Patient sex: M
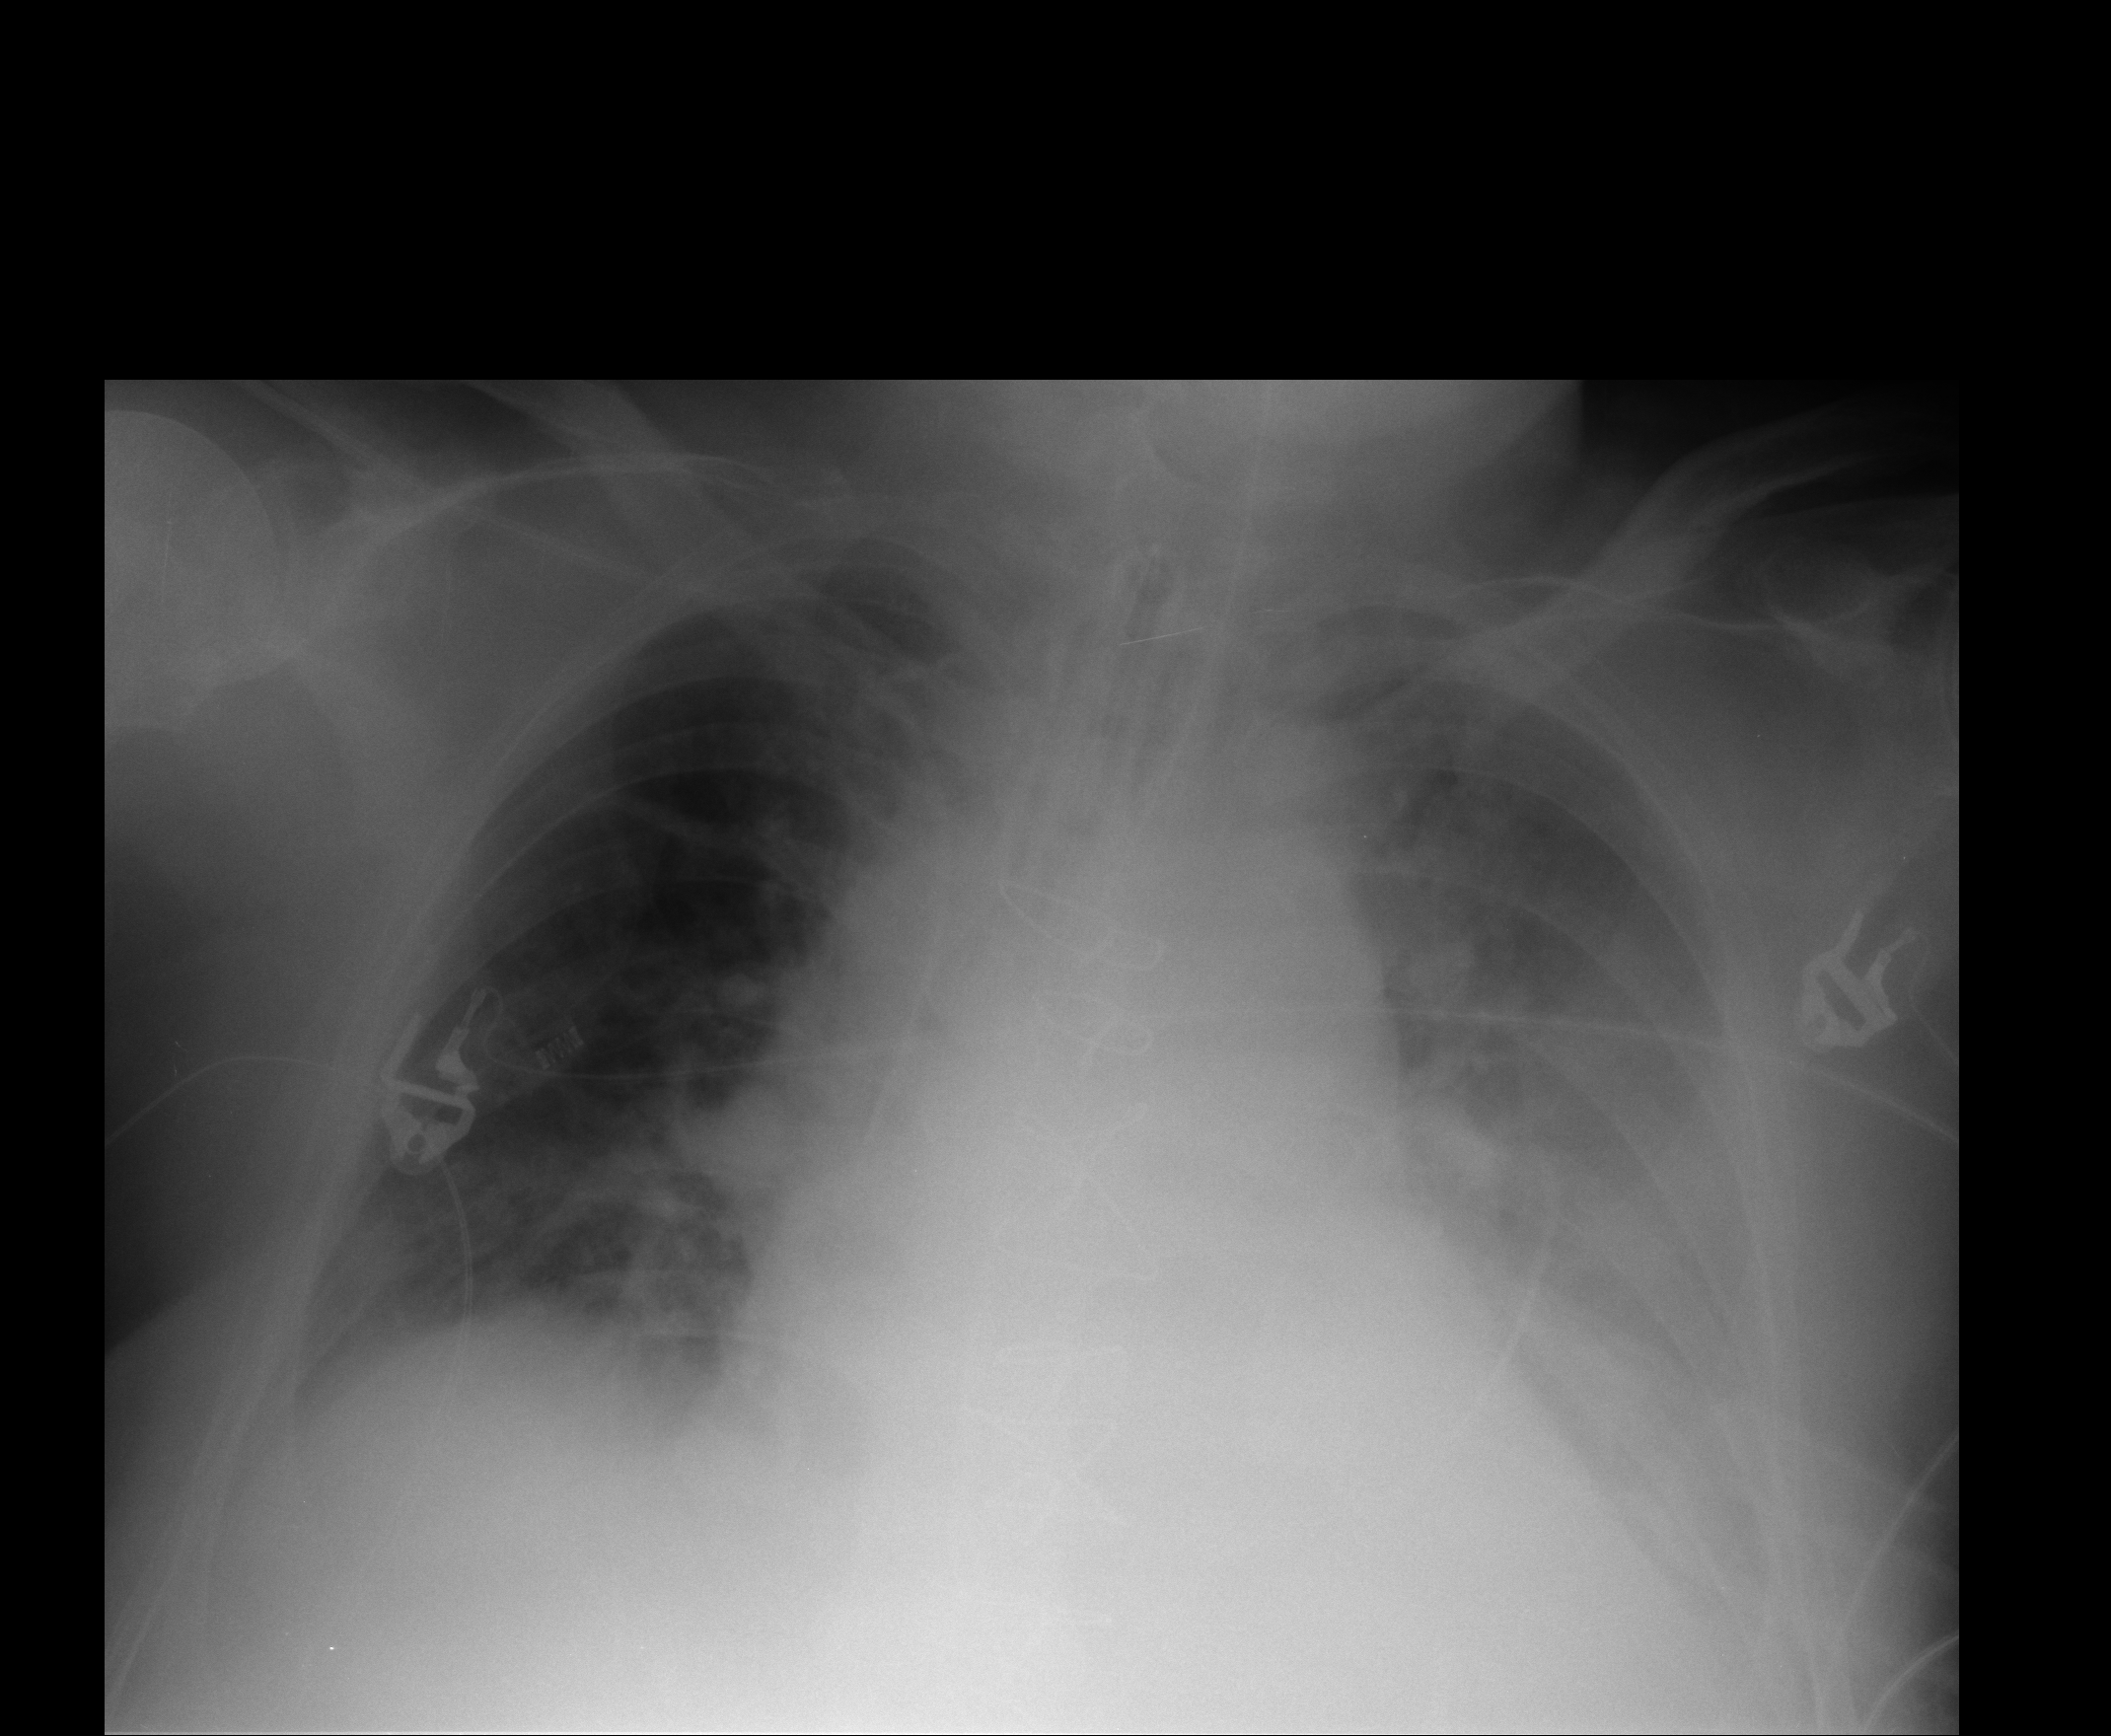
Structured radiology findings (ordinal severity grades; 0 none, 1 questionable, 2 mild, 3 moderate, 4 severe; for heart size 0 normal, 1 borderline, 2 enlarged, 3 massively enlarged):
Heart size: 2
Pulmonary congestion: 3
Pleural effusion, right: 2
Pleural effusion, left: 2
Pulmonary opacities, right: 1
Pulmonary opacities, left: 2
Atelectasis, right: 2
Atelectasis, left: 3